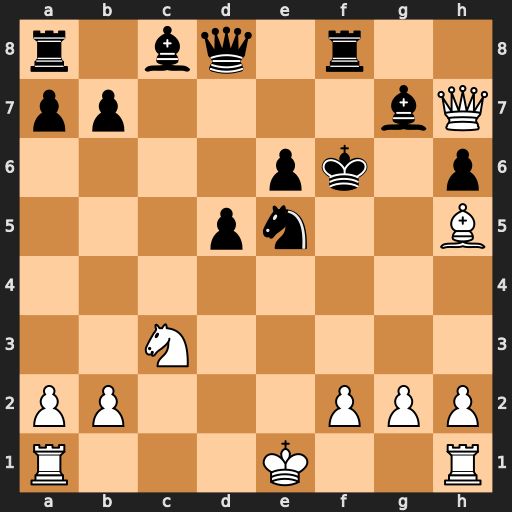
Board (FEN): r1bq1r2/pp4bQ/4pk1p/3pn2B/8/2N5/PP3PPP/R3K2R
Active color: w
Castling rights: KQ
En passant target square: -
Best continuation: f4 Nd3+ Qxd3